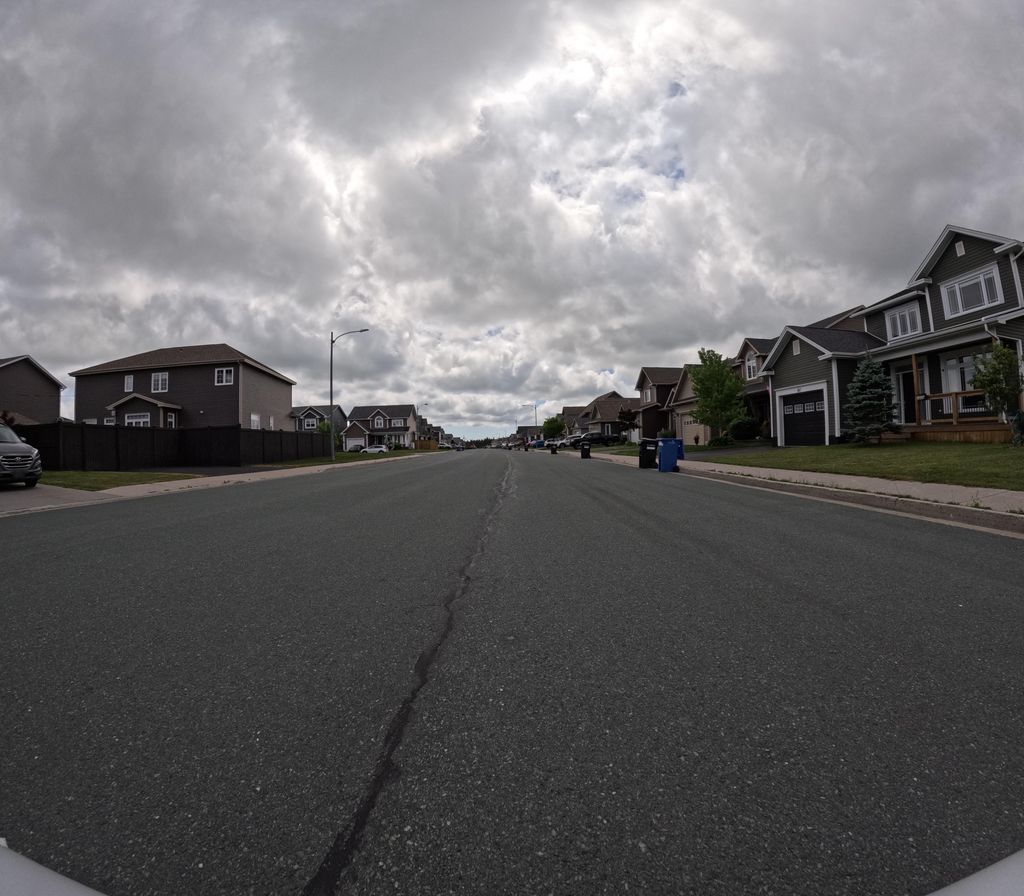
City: st_johns